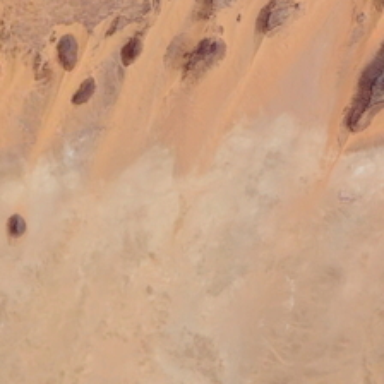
It is a piece of yellow desert with some dark yellow spots .